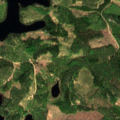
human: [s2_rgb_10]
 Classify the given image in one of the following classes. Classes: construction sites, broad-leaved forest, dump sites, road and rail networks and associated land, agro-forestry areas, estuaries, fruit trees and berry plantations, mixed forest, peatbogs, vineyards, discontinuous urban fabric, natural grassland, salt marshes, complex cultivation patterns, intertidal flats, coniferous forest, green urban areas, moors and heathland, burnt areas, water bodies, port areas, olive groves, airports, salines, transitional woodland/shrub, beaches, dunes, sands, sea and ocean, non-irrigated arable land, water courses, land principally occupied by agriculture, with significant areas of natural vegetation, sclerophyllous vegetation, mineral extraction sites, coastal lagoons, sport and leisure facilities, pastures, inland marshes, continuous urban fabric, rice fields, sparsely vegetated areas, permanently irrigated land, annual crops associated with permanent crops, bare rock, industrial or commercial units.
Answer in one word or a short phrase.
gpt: coniferous forest, mixed forest, water bodies